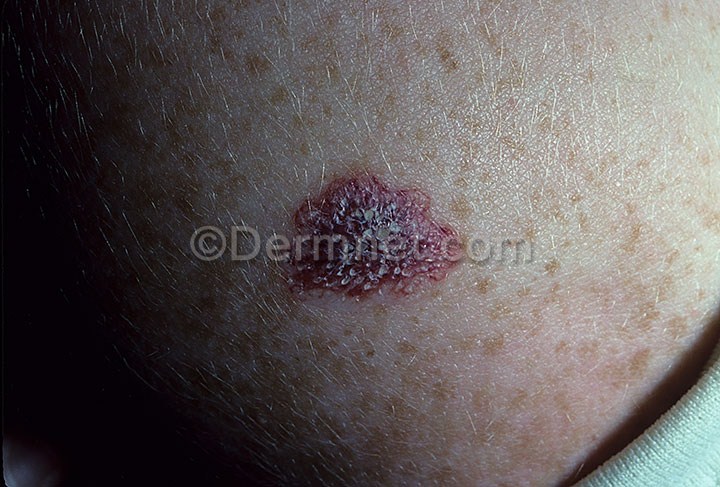
Disease: Psoriasis pictures Lichen Planus and related diseases